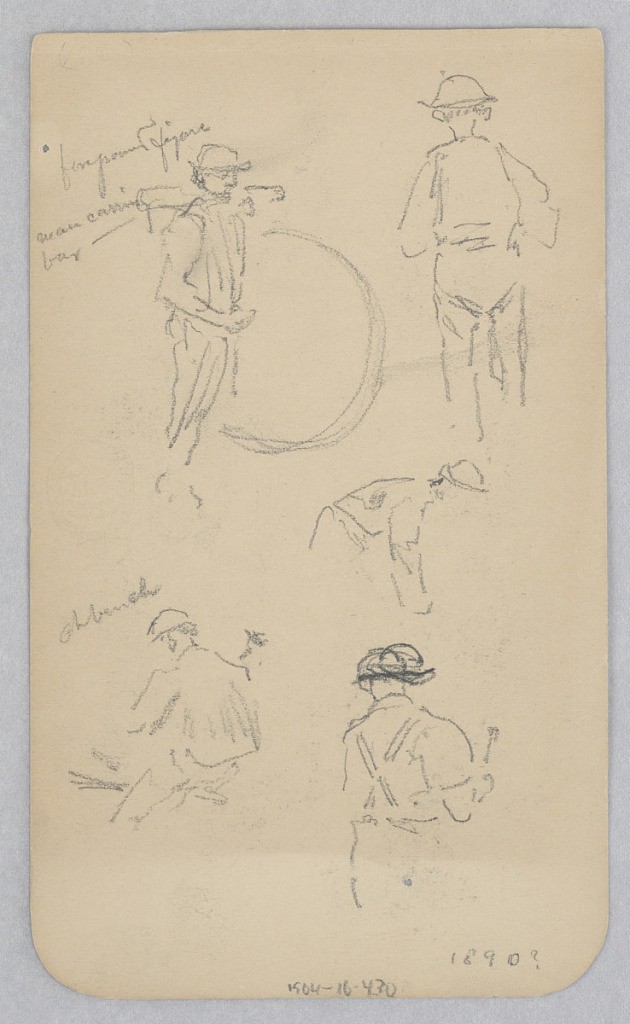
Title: Men
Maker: Robert Frederick Blum, American, 1857–1903
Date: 1890
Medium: Graphite on wove paper
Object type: Drawing
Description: Five sketchs of male figures.